Question: I'm trying to create a lollipop chart with ggplot2 where my data is ordered by 'Class'.
Here's my code so far:
'''
FinalAA_class <- read_csv(file = "/cloud/project/Data/FinalAAs_classes.csv")
FinalB <- slice(FinalAA_class, 1:17)
bFinalAA2 <- ggplot(FinalB, aes(x=EndAA, y=CountAA, fill=Class, colour=Class)) +
geom_point() + geom_segment( aes(x=EndAA, xend=EndAA, y=0, yend=CountAA)) +
xlab("Amino acid") + ylab("Count")
'''
My data:
'''
structure(list(Name = c("bitter", "bitter", "bitter", "bitter",
"bitter", "bitter", "bitter", "bitter", "bitter", "bitter", "bitter",
"bitter", "bitter", "bitter", "bitter", "bitter", "bitter"),
Class = c("Aliphatic", "Aliphatic", "Aliphatic", "Aliphatic",
"Aliphatic", "Acidic", "Acidic", "Acidic", "Aromatic", "Aromatic",
"Basic", "Basic", "Basic", "Polar", "Polar", "Polar", "Polar"
), EndAA = c("A", "I", "L", "V", "G", "D", "Q", "E", "W",
"F", "H", "K", "R", "T", "N", "S", "P"), CountAA = c(7, 17,
29, 41, 55, 5, 5, 13, 6, 57, 3, 7, 16, 1, 3, 4, 28)), class =
c("spec_tbl_df",
"tbl_df", "tbl", "data.frame"), row.names = c(NA, -17L), spec =
structure(list(
cols = list(Name = structure(list(), class = c("collector_character",
"collector")), Class = structure(list(), class = c("collector_character",
"collector")), EndAA = structure(list(), class = c("collector_character",
"collector")), CountAA = structure(list(), class = c("collector_double",
"collector"))), default = structure(list(), class = c("collector_guess",
"collector")), skip = 1), class = "col_spec"))
'''

I want to order the graph so the lines appear in ascending order . (Same as the order it is in in the table).
Please see the hyperlink for the graph.
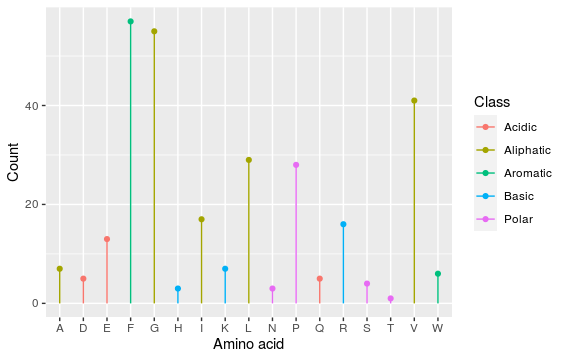
Answer: You need to reorder the levels of 'FinalB$EndAA' according to the order of the levels in 'FinalB$Class'. You can do this with 'fct_reorder' from 'forcats':
'''
library(ggplot2)
library(forcats)
FinalB$EndAA <- fct_reorder(FinalB$EndAA, FinalB$CountAA)
FinalB$EndAA <- fct_reorder(FinalB$EndAA, FinalB$Class)
ggplot(FinalB, aes(x=EndAA, y=CountAA, fill=Class, colour=Class)) +
geom_point() + geom_segment( aes(x=EndAA, xend=EndAA, y=0, yend=CountAA)) +
xlab("Amino acid") + ylab("Count")
'''

<URL>